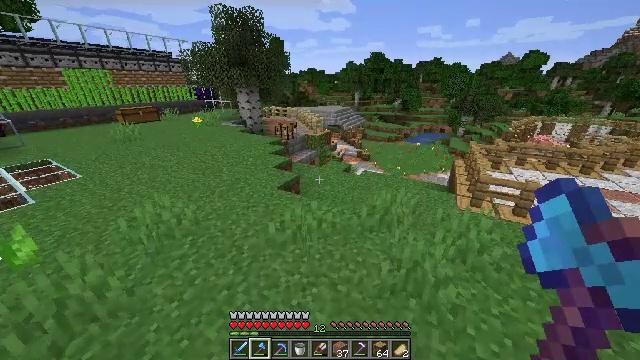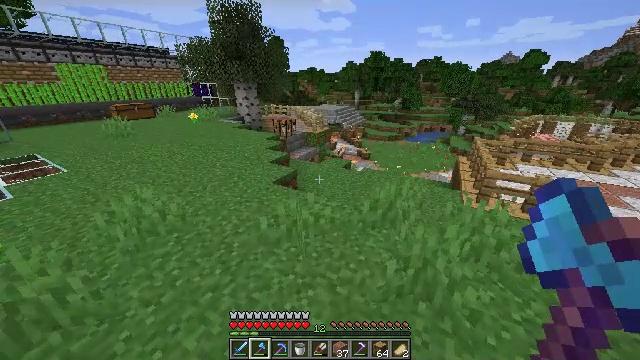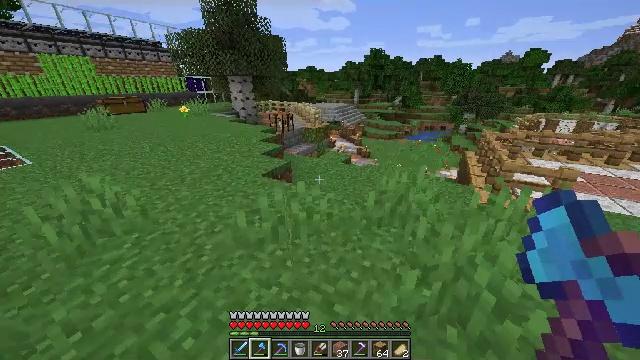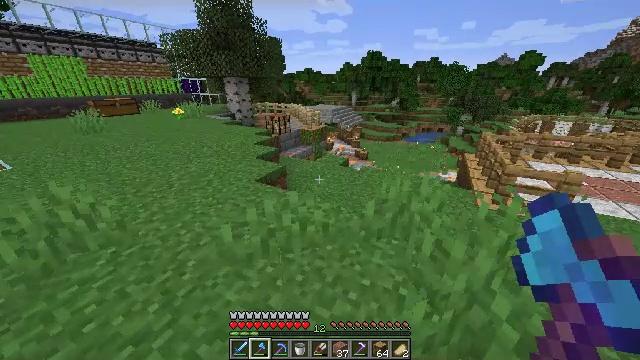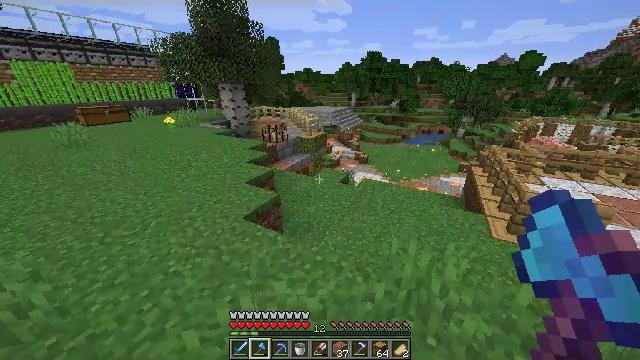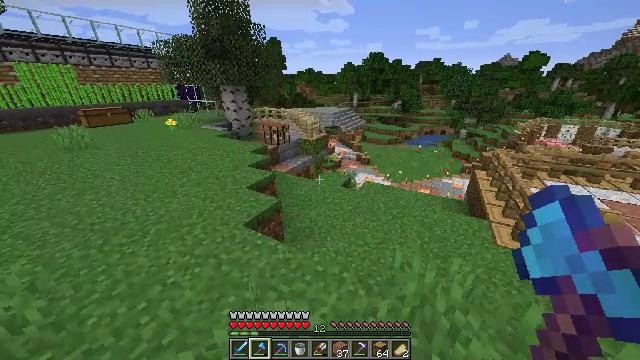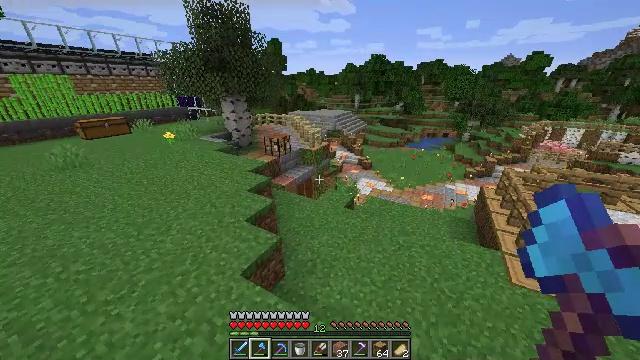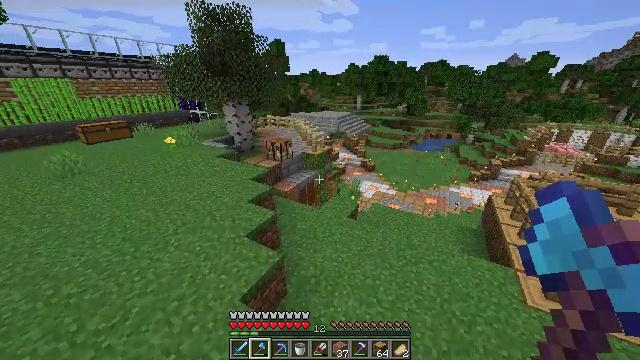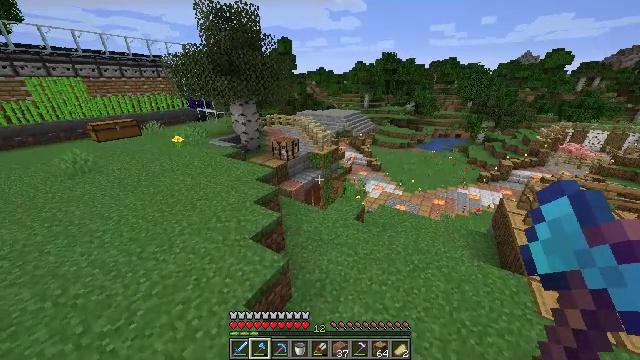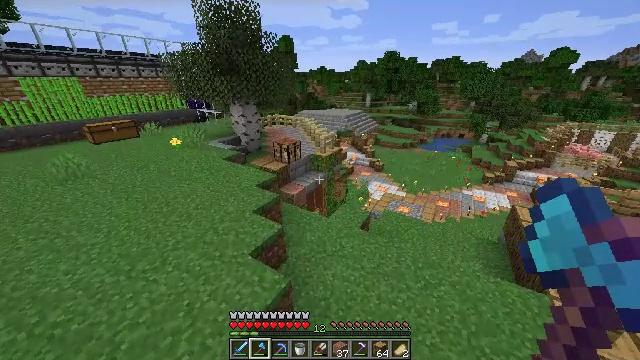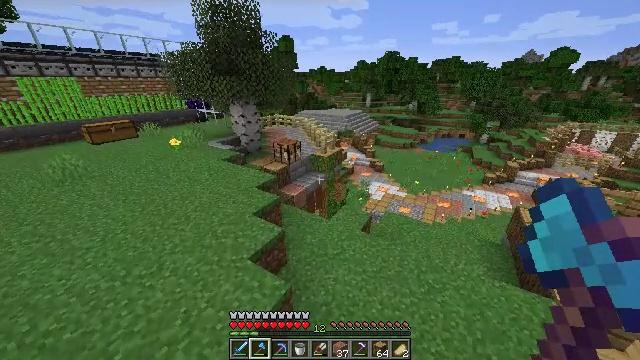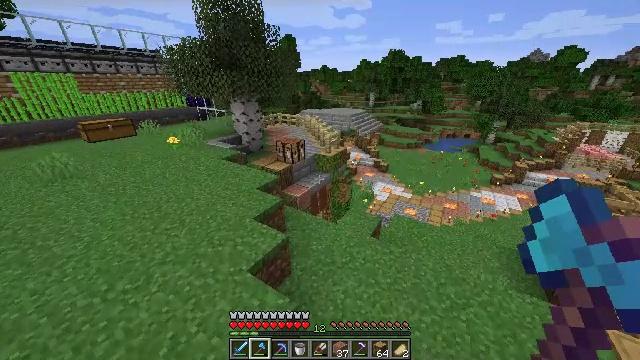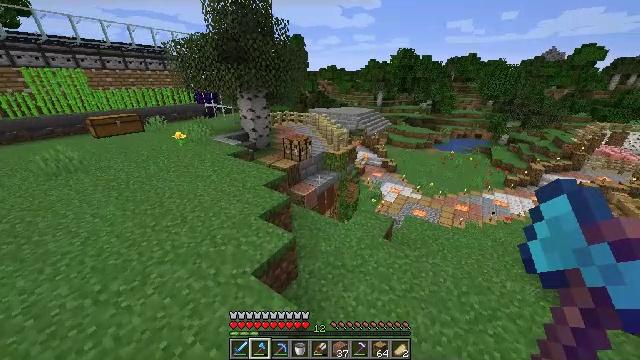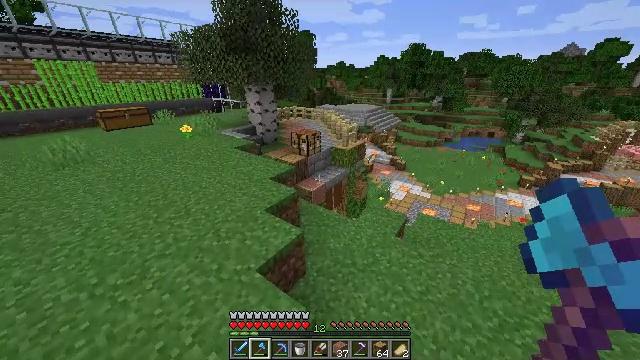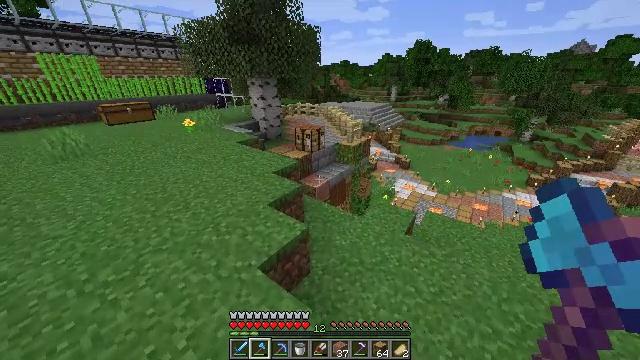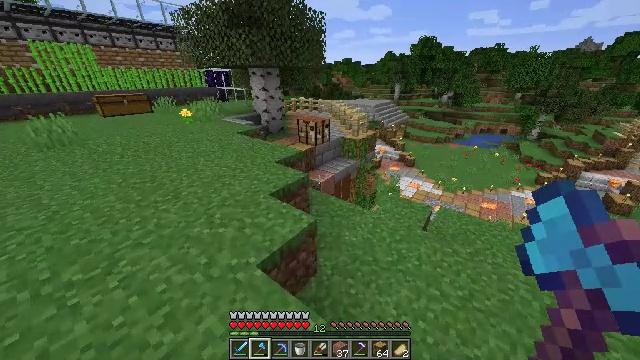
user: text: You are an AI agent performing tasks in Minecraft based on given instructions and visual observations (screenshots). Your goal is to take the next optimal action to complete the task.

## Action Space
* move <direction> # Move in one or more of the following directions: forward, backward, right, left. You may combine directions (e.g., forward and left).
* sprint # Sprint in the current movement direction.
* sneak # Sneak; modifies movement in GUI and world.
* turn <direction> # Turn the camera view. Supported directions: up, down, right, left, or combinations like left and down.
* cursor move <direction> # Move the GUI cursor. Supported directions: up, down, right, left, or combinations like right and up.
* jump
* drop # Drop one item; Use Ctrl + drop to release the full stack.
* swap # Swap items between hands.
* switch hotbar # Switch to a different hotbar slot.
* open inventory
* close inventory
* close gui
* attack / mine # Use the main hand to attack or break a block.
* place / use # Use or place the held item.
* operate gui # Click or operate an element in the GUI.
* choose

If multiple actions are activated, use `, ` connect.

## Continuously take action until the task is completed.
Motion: motion action
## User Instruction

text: Attack the polished diorite to collect it.
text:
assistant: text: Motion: move forward
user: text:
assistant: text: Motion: move forward
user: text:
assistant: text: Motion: move forward
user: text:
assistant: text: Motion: move forward, jump
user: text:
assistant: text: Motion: move forward and move left, jump
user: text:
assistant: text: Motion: move forward and move left, jump
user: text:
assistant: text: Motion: move forward and move left, jump
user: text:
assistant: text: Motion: move forward and move left, turn left
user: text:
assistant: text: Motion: move forward and move left
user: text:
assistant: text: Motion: move forward and move left
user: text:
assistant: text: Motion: move forward and move left
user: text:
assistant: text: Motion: move forward and move left, turn left
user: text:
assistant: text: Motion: move forward and move left, turn left
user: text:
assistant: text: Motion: move forward and move left
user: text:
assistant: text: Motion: move forward and move left
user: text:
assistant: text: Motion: move forward and move left, jump
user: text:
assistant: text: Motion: move forward and move left, jump
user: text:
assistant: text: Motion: move forward and move left, jump
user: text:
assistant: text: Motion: move forward and move left, jump
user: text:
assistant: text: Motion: move forward and move left, jump
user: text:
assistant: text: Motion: move forward and move left, jump
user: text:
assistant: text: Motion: move forward and move left, jump
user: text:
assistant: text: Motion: move forward and move left
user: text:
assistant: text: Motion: move forward
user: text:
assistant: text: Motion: move forward
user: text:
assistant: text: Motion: move forward
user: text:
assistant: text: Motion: move forward
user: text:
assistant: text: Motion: no_op
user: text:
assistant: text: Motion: no_op
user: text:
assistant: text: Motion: turn right